Field crop: maize
Growth stage: 2
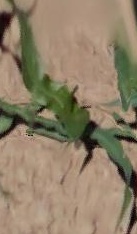
Species: maize